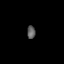
Tissue: lung
Cell type: Epithelial cells
Senescence score: 0.2284
Nuclear area (px): 104
Mean DAPI intensity: 94.913